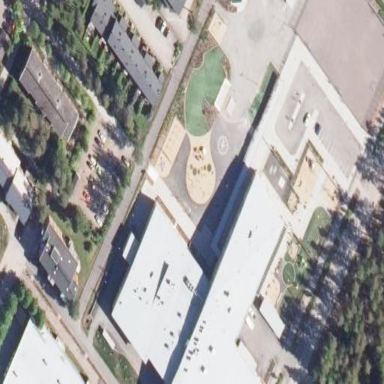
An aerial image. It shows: School.